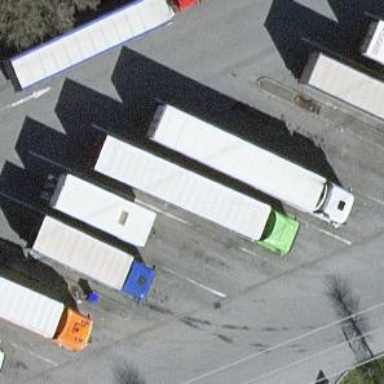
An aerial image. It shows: Parking space for heavy goods vehicles with asphalt surface. It is designated parking area.